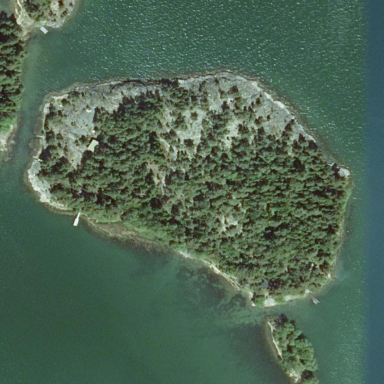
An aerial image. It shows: Island with natural coastline.